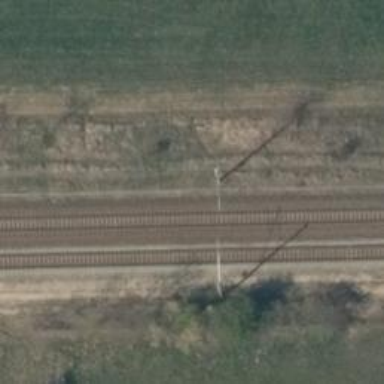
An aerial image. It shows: Milestone along the railway track with catenary mast.